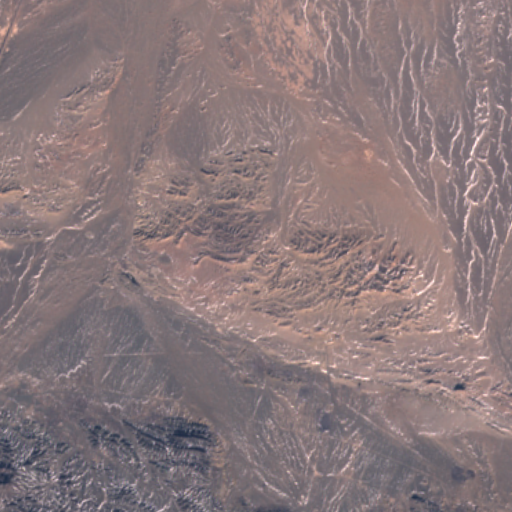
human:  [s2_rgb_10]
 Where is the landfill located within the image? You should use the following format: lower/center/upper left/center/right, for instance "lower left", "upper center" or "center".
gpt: The landfill is located in the center left of the image.
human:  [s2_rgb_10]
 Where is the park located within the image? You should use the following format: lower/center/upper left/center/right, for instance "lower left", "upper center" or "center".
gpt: The park is located in the lower center of the image.
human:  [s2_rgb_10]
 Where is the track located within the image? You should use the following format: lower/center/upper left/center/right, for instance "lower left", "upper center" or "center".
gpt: The track is located in the lower center of the image.
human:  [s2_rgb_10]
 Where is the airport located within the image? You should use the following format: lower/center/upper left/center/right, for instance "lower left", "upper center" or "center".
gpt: There is no airport in the image.